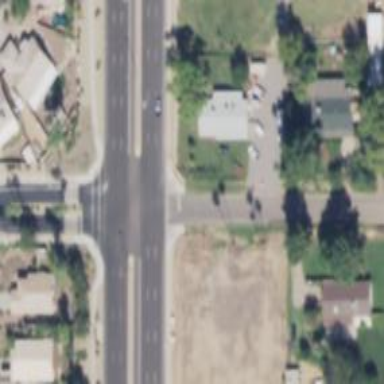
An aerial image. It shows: Unmarked crossing on the road.